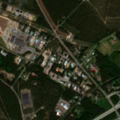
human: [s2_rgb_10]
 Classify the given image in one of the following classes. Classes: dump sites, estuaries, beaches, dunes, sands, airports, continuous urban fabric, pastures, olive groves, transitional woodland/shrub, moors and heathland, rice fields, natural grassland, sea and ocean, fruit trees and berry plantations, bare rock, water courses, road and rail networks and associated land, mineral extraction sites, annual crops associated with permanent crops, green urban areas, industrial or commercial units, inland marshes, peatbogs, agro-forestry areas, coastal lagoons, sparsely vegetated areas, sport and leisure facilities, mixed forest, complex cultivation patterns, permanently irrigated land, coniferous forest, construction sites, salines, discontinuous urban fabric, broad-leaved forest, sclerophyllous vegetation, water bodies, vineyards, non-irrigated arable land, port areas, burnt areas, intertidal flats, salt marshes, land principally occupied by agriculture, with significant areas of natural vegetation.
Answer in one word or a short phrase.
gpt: discontinuous urban fabric, industrial or commercial units, land principally occupied by agriculture, with significant areas of natural vegetation, coniferous forest, mixed forest, transitional woodland/shrub